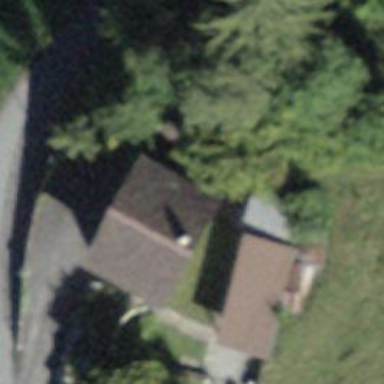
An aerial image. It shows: Cabin is depicted in the image.